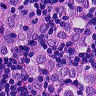
Metastatic tissue present: yes